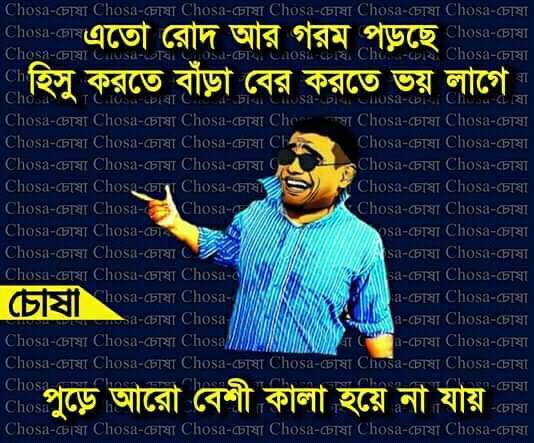
Caption: এতো রোদ আর গরম পড়ছে হিসু করতে বাঁড়া বের করতে ভয় লাগে  পুড়ে আরো বেশী কালা হয়ে না যায়
Label: non-hate